Aerial crown-view tile of a tropical tree (Barro Colorado Island, Panama), acquired 20240813:
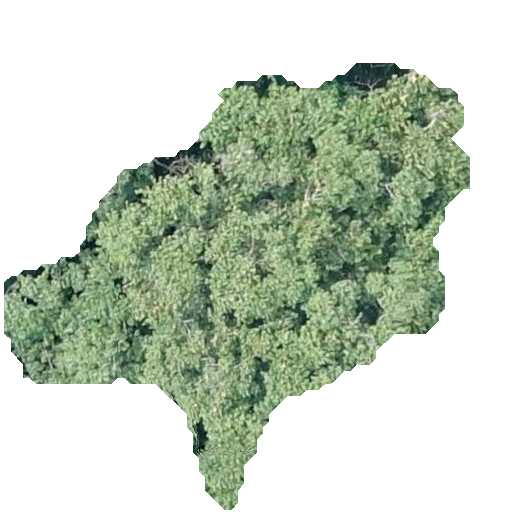
Species: Luehea seemannii
GBIF accepted scientific name: Luehea seemannii
Crown area: 169.252 m²